Chest X-ray. View position: PA
Patient age: 47
Patient sex: F
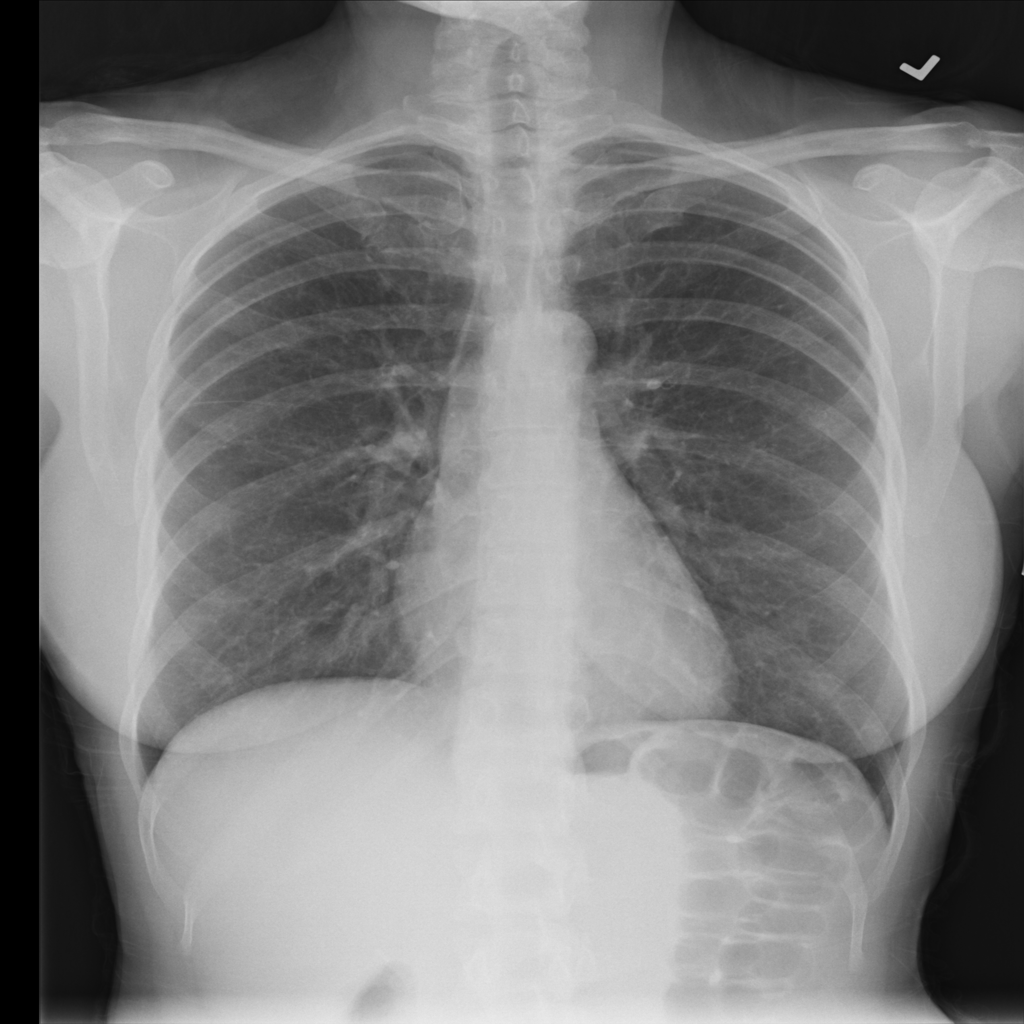
Finding: Pneumothorax